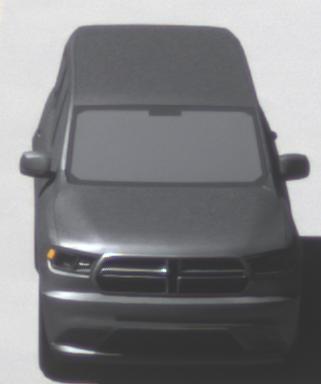
Make: Dodge
Model: Durango
Detailed model: Gen. 3
Model produced from: 2010
Doors: 5
Color: gray
Road condition: dry road
Daytime: midday
Contrast: medium contrast